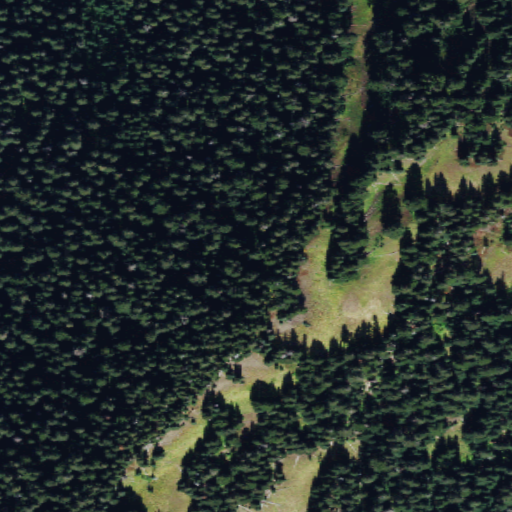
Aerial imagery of ridge(s) in Washington named Cougar Divide containing evergreen forest and shrub